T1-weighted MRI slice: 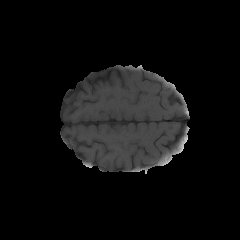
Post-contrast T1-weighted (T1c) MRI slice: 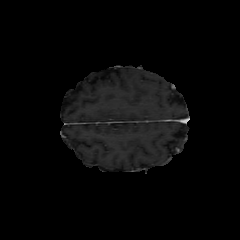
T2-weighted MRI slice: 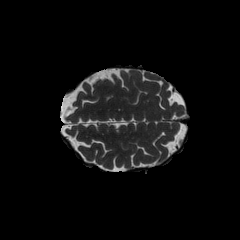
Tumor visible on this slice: no